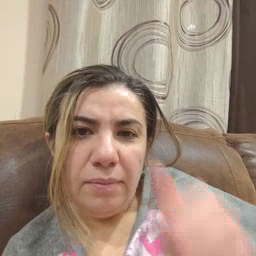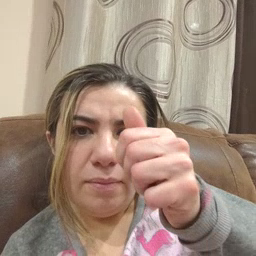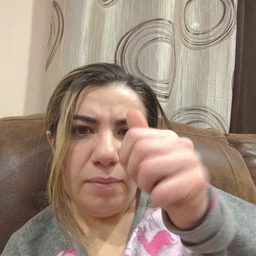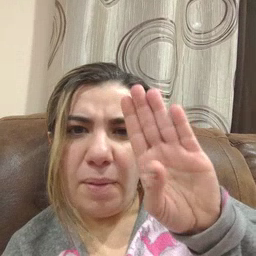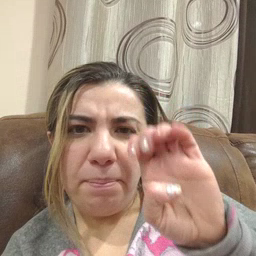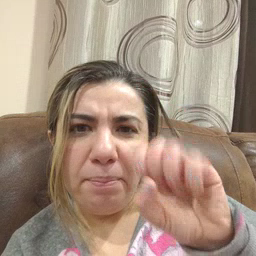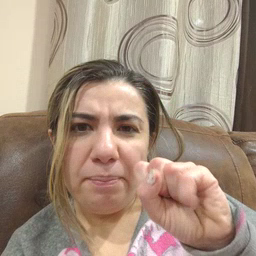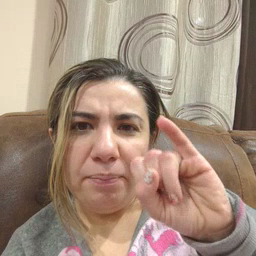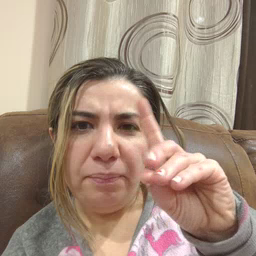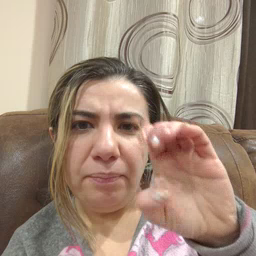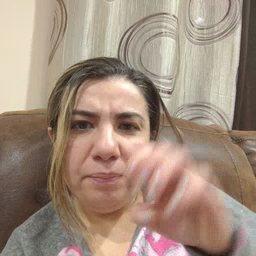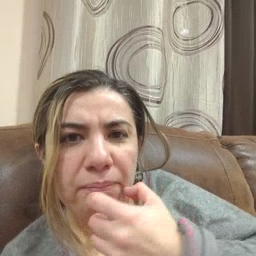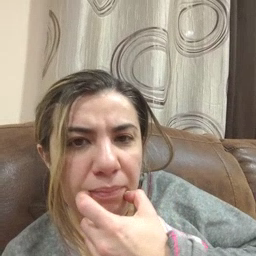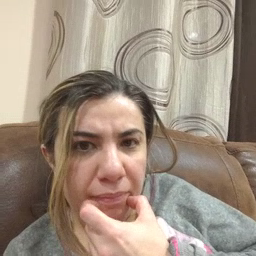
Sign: beside